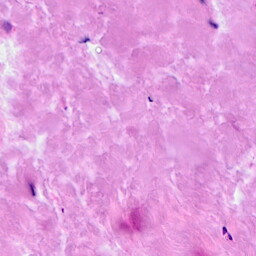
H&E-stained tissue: Breast